Field crop: maize
Growth stage: 2
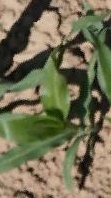
Species: maize